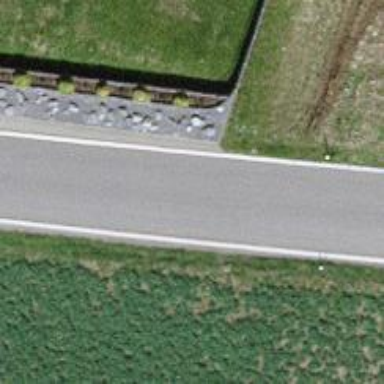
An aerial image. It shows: Asphalt road classified as tertiary.